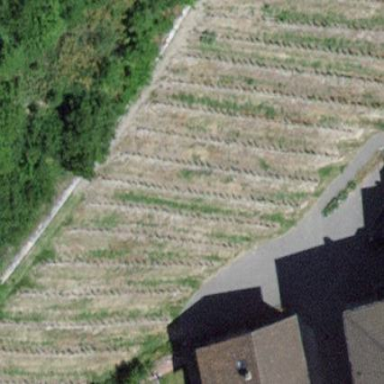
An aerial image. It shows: Vineyard growing grapes.